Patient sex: M
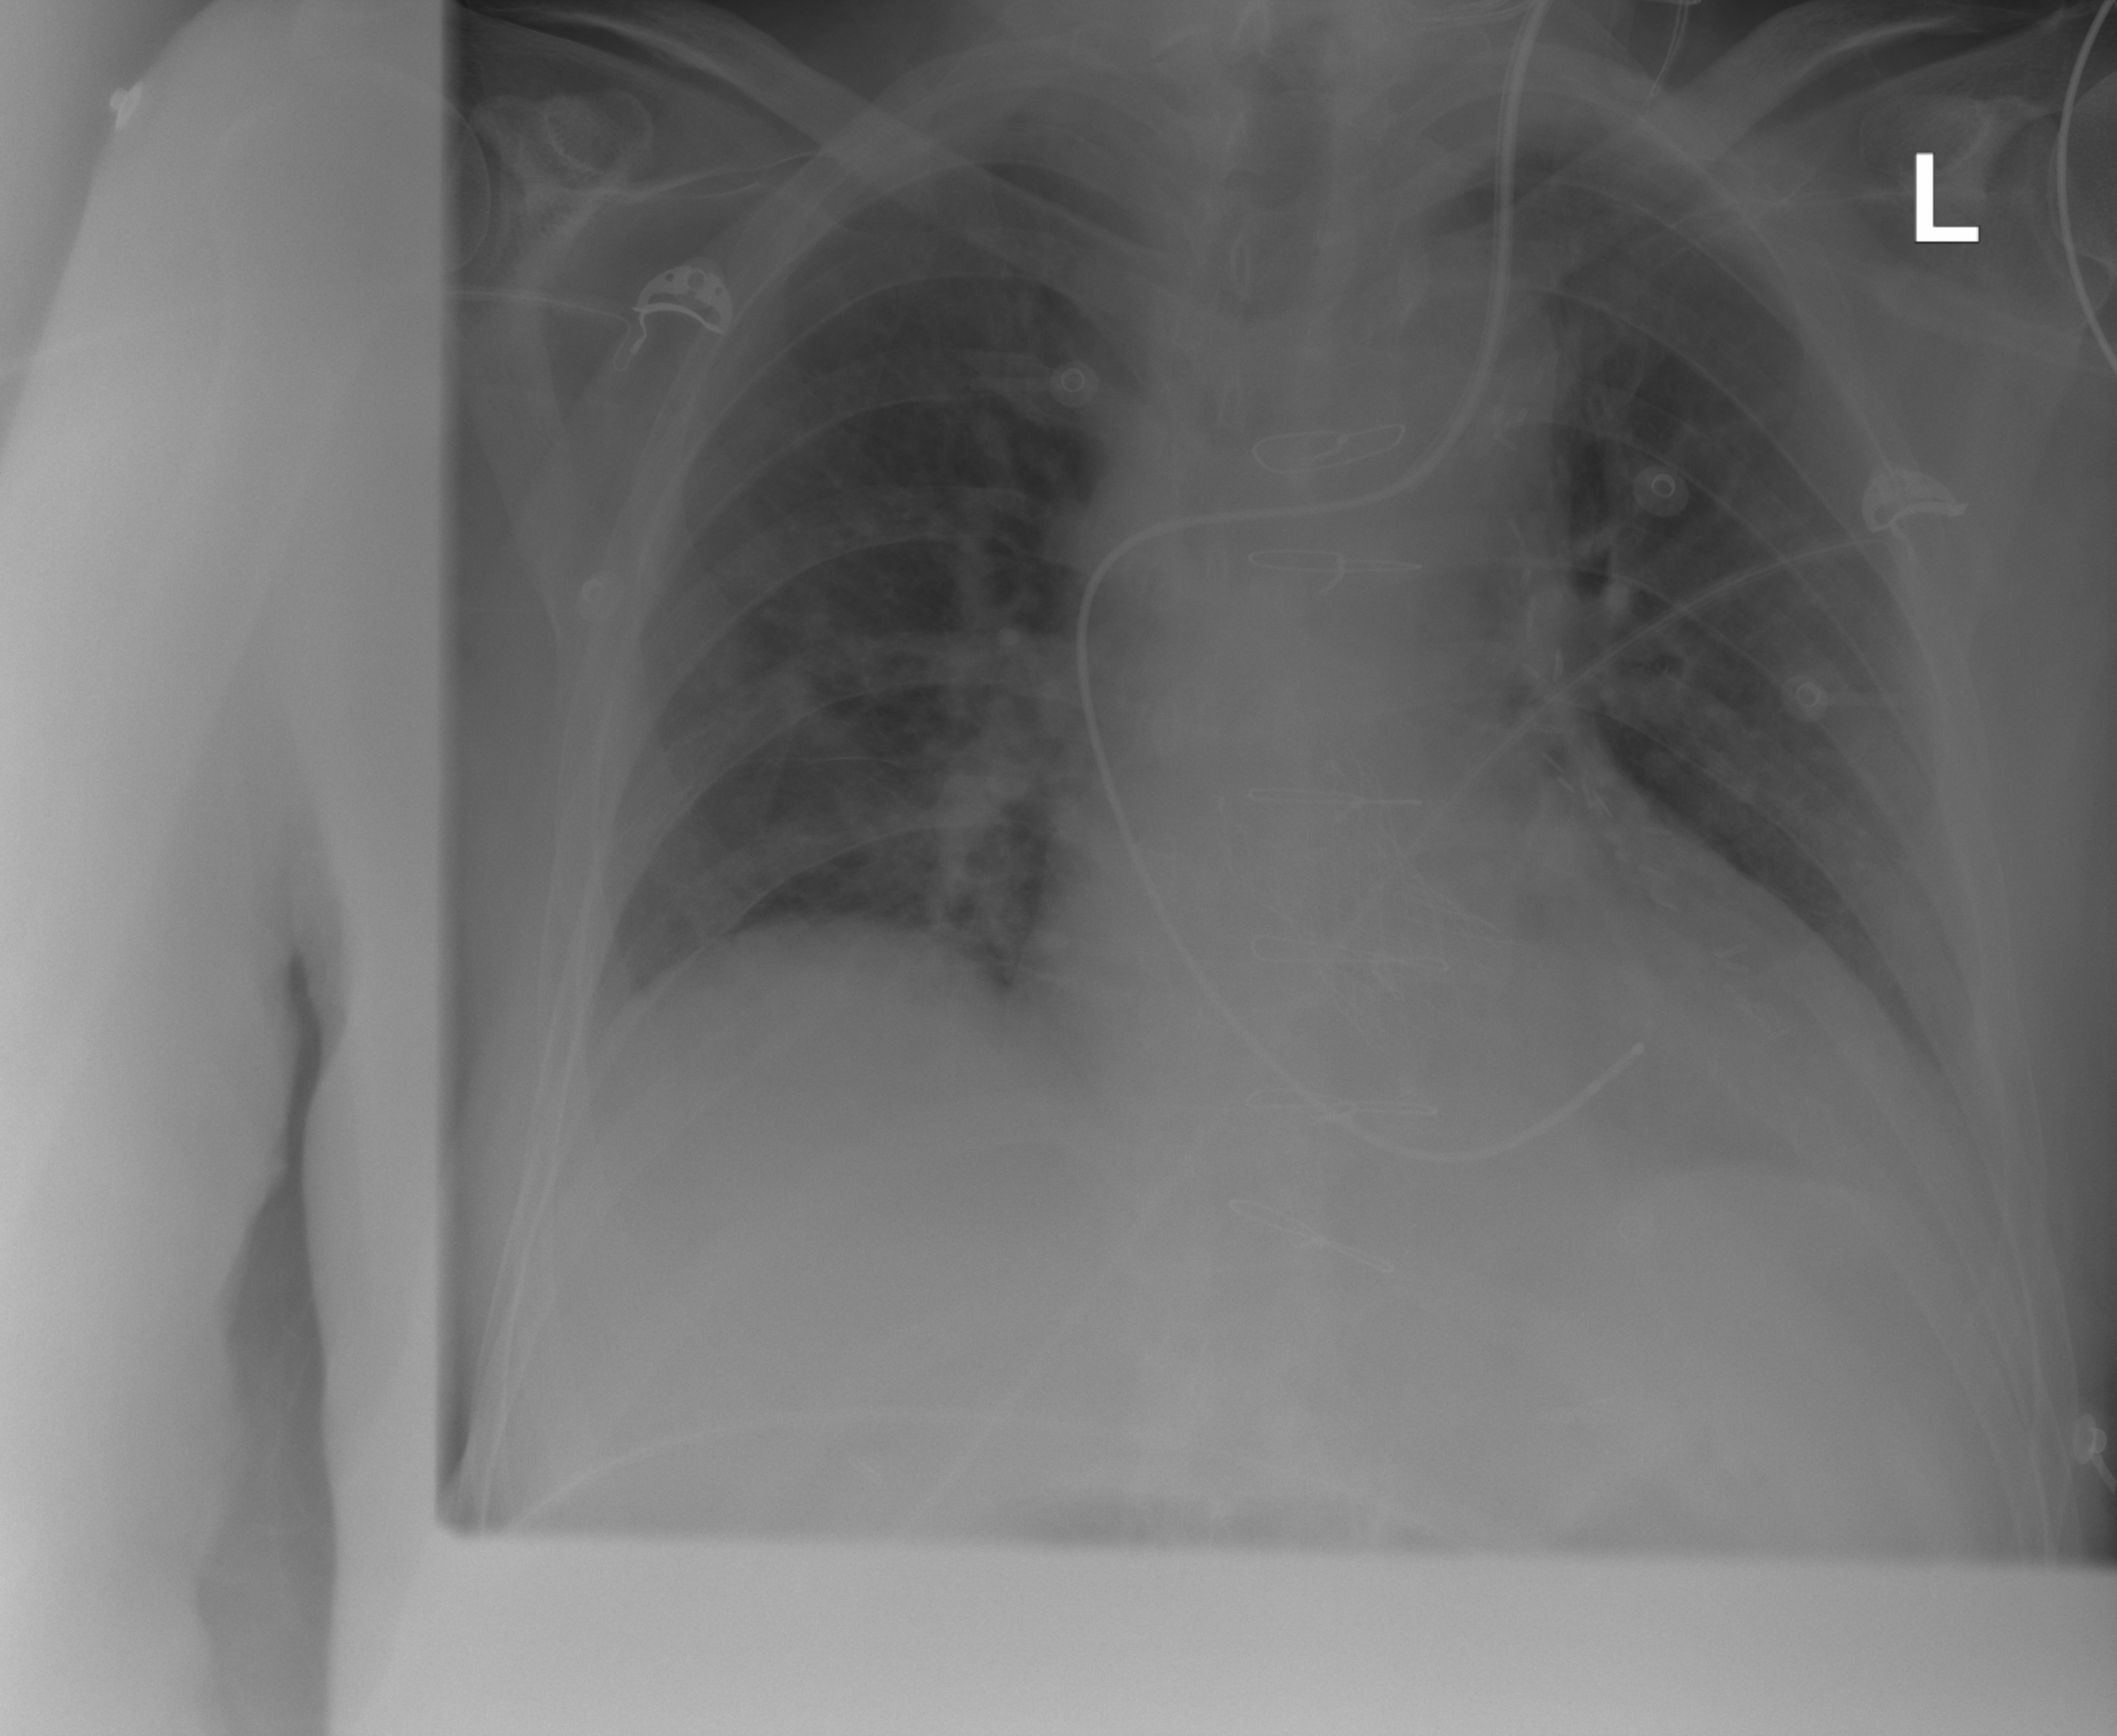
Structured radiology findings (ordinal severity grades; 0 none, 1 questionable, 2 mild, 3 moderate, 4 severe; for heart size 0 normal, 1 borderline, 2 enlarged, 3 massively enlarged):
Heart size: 2
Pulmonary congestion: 2
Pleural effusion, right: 0
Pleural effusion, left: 0
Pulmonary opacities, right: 0
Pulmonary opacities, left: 0
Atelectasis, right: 2
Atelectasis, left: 2